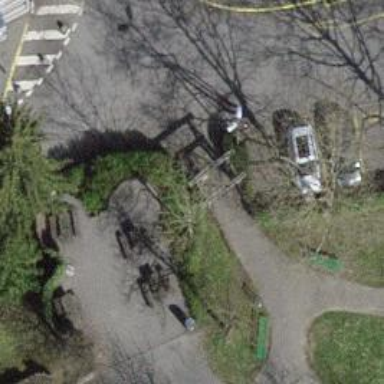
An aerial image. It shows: Picnic table located in leisure land area.